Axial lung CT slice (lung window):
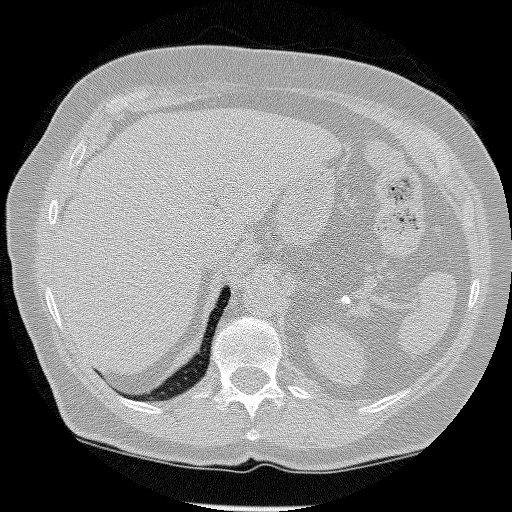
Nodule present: no